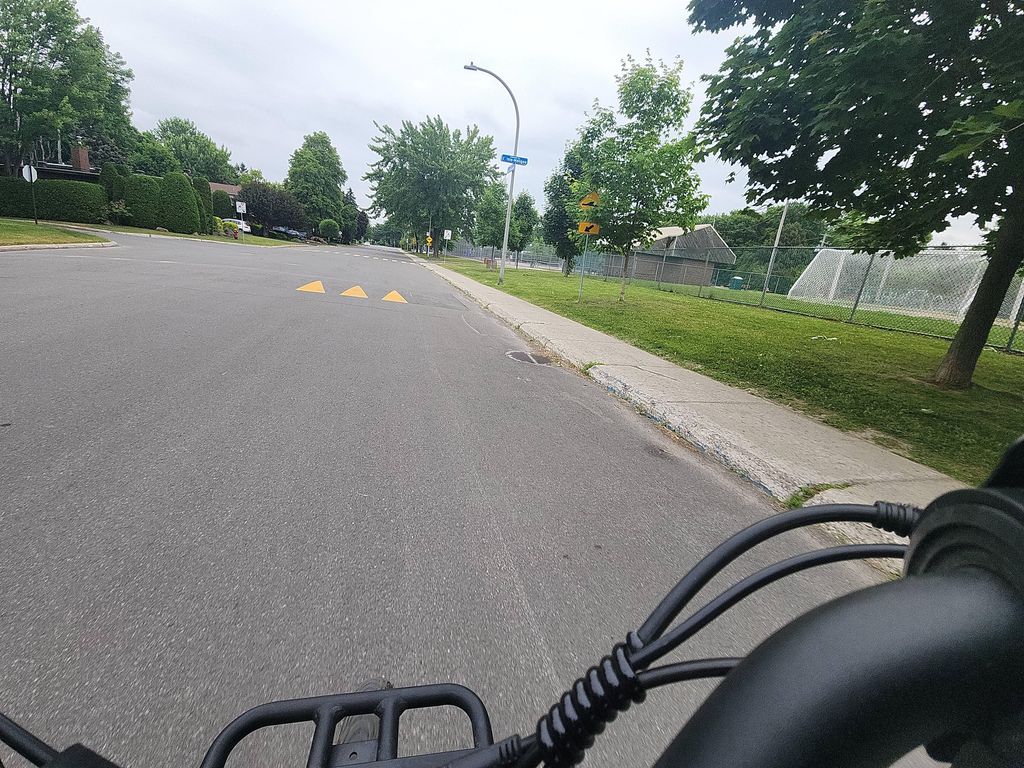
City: montreal